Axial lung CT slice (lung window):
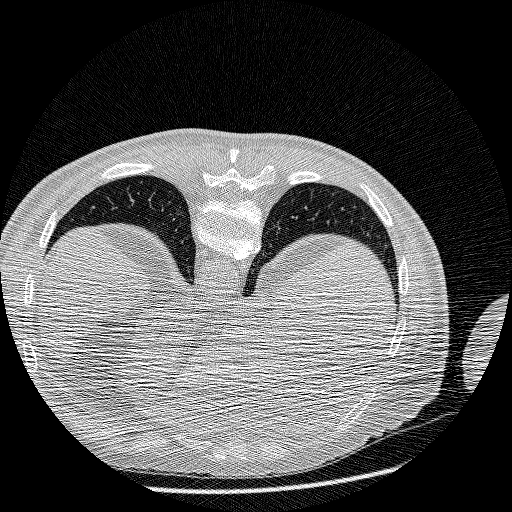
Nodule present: no